Question: I'm trying to solve the logic of user interfaces for a while. Completely new as you can imagine, and still digging into CSS stuff.
I'm trying to create a "bar type" menu where the inner part has a fixed width, with logo on the left and menu items on the right. Here is a picture to tell you what I mean:

Here is how far I've gone:
<URL>
The problem is: I have no idea about how I should put the menu items up there to the right of the loating center-part of the bar.. I've tried floating them to the right (the order changes) and giving them an absolute value... none of them helped.
I'm sure I'm missing a point, so wanted to give SO a shot about this!
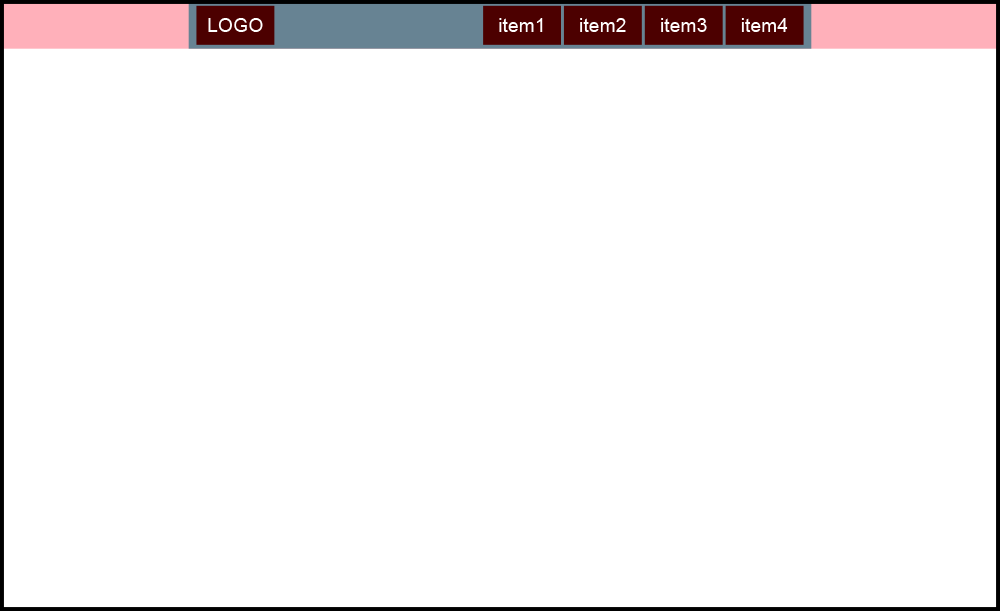
Answer: '''
#content{
background-color: gray;
height: 25px;
width: 600px;
margin-left: auto;
margin-right: auto;
position:relative; /* ADD THIS LINE */
}
#menu{ /* ADD THIS STYLES */
position:absolute;
right:0px;
top:0px;
}
'''